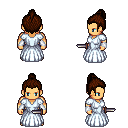
a pixel art fantasy rpg character, male body template, human, tanned skin, underdress, magenta pants, brown short topknot hairstyle, white cloth bracers, maroon shoes, dagger, four views (front, back, left, right), 2x2 character sprite sheet, small pixel art, hard edges, no anti-aliasing